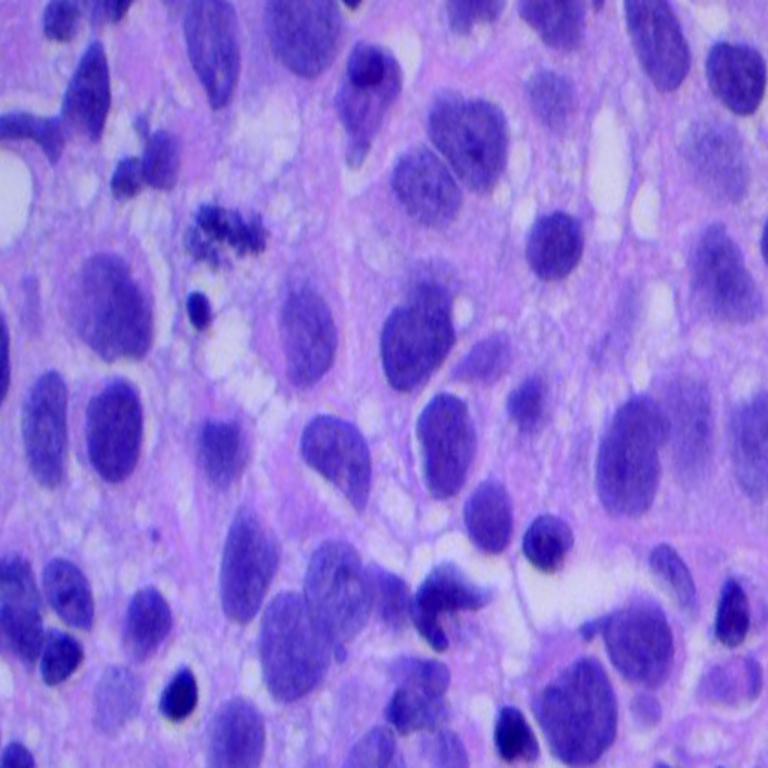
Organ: lung
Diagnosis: squamous carcinomas